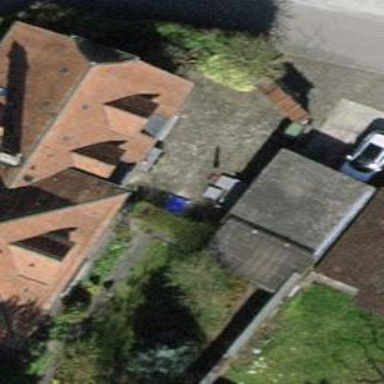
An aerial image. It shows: Garage.